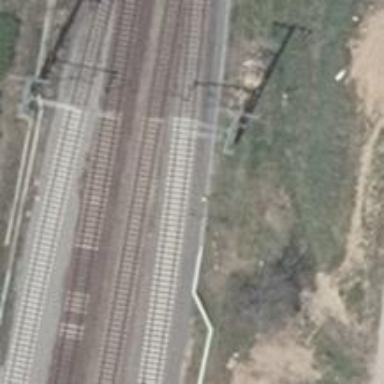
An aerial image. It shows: Power pole.